Question:
As shown from the diagram, I have two tables in my mysql and I would like the system to add and retrieve comment without refreshing the page.
I have three php pages involved in this function and they are 'DB.php', 'comment.php' and 'action.php'
The codes are as shown:
DB.php
'''
<?php
$conn = mysql_connect('localhost','Practical4','1234') or die (mysql_error);
$db=mysql_select_db('Practical4', $conn) or die (mysql_error);
?>
'''
comment.php
'''
<----------------ajax script-------------------->
<script type="text/javascript" src="jquery.min.js"></script>
<script type="text/javascript">
$(function() {
$(".submit_button").click(function() {
var textcontent = $("#content").val();
var dataString = 'content='+ textcontent;
if(textcontent=='')
{
alert("Enter some text..");
$("#content").focus();
}
else
{
$("#flash").show();
$("#flash").fadeIn(400).html('<span class="load">Loading..</span>');
$.ajax({
type: "POST",
url: "action.php",
data: dataString,
cache: true,
success: function(html){
$("#show").after(html);
document.getElementById('content').value='';
$("#flash").hide();
$("#content").focus();
}
});
}
return false;
});
});
</script>
<div>
<-----retrieve hotel id from hotel table-------->
<?php
$conn=mysqli_connect('localhost','Practical4','1234') or die('Not connected');
$database=mysqli_select_db($conn,'Practical4') or die('Database Not connected');
$id=$_GET['id'];
$query = "select * from hotel where name='$id'";
$data=mysqli_query($conn,$query);
while($rows=mysqli_fetch_array($data)){
$name=$rows['name'];
$price=$rows['price'];
$duetime=$rows['dueTime'];
$address=$rows['location'];
}
?>
<---------------post form------------------->
<form method="post" name="form" action="">
<h3>Add Comment for <?php echo $name;?><h3>
<input type="text" name="name" id="name" value="<?php echo $name;?>" hidden > <br>
<textarea cols="30" rows="2" name="content" id="content" maxlength="145" >
</textarea><br />
<input type="submit" value="Post" name="submit" class="submit_button"/>
</form>
</div>
<div class="space"></div>
<div id="flash"></div>
<div id="show"></div>
'''
action.php
'''
<?php
include('DB.php');
$check = mysql_query("SELECT * FROM comment order by commentID desc");
if(isset($_POST['content']))
{
$content=mysql_real_escape_string(trim($_POST['content']));
$name=mysql_real_escape_string(trim($_POST['name']));
mysql_query("insert into comment(content,name) values ('$content','$name')");
$fetch= mysql_query("SELECT content FROM comment order by commentID desc where name = '$name'");
$row=mysql_fetch_array($fetch);
}
?>
<div class="showbox"> <?php echo $row['content']; ?> </div>
'''
when I run this, the page display nothing when I insert the comment, can anyone help me to solve this? Thanks a lot!!
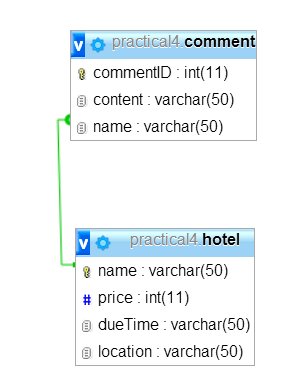
Answer: Some changes have been made as follows:
comment.php
'''
<!-- ajax script -->
<script type="text/javascript" src="jquery.min.js"></script>
<script type="text/javascript">
$(function() {
$(".submit_button").click(function() {
var textcontent = $("#content").val();
var name = $("#name").val();
var dataString = 'content='+ textcontent + '&name='+name;
if(textcontent=='')
{
alert("Enter some text..");
$("#content").focus();
}
else
{
$("#flash").show();
$("#flash").fadeIn(400).html('<span class="load">Loading..</span>');
$.ajax({
type: "POST",
url: "action.php",
data: dataString,
cache: true,
success: function(html){
$("#show").after(html);
document.getElementById('content').value='';
$("#flash").hide();
$("#content").focus();
}
});
}
return false;
});
});
</script>
<div>
<!-- retrieve hotel id from hotel table -->
<?php
include('DB.php');
$id=$_GET['id'];
$query = mysql_query("select * from hotel where name='$id'");
while($rows=mysql_fetch_array($query)){
$name=$rows['name'];
$price=$rows['price'];
$duetime=$rows['dueTime'];
$address=$rows['location'];
}
?>
<!-- post form -->
<form method="post" name="form" action="">
<h3>Add Comment for <?php echo $name;?><h3>
<input type="text" name="name" id="name" value="<?php echo $name;?>" hidden > <br>
<textarea cols="30" rows="2" name="content" id="content" maxlength="145" >
</textarea><br />
<input type="submit" value="Post" name="submit" class="submit_button"/>
</form>
</div>
<div class="space"></div>
<div id="flash"></div>
<div id="show"></div>
'''
action.php
'''
<?php
include('DB.php');
$check = mysql_query("SELECT * FROM comment order by commentID desc");
if(isset($_POST['content']))
{
$content=$_POST['content'];
$name=$_POST['name'];
mysql_query("insert into comment (content,name) values ('$content','$name')");
echo '<div class="showbox">'.$content.'</div>';
}
?>
'''
- -